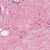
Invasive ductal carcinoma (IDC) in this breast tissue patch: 1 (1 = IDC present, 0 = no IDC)